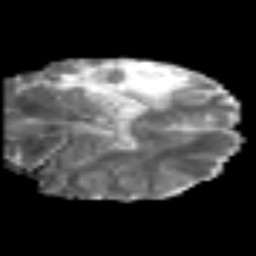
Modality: MD
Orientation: coronal
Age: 44
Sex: female
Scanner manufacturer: siemens
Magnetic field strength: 3 T
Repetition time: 6.1 s
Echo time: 0.101 s